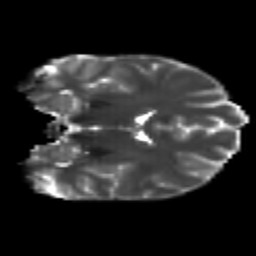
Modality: T2w
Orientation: coronal
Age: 22
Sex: male
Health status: healthy
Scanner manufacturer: philips
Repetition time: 7.383 s
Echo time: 0.08599 s